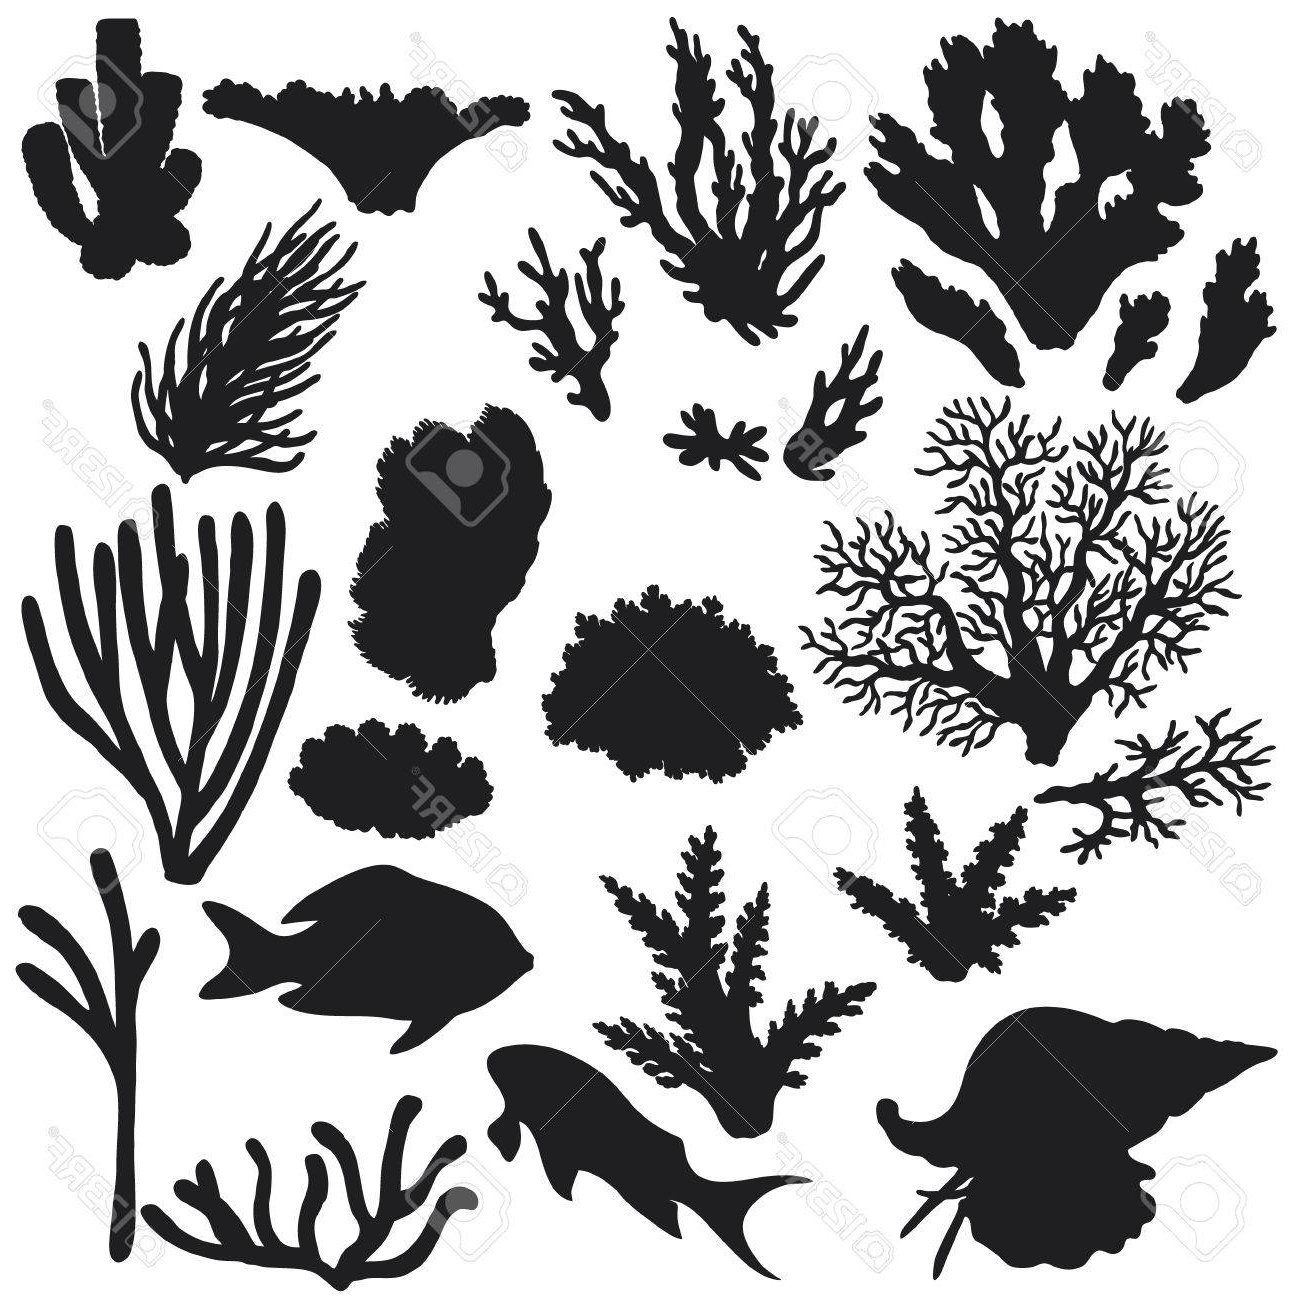
Label: coral reef